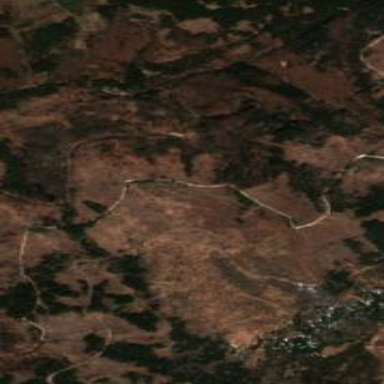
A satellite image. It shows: Clearcut logging area with scrub vegetation surrounding it.